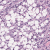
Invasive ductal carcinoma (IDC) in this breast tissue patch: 1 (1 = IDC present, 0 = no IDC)